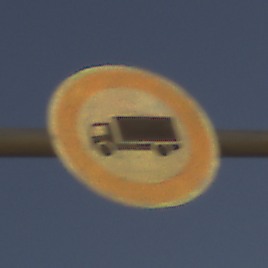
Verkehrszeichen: VerbotFuerKraftfahrzeugeUeberDreiKommaFuenfTonnen
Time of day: SunriseSunset
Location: Outdoor (RoadRail)
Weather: PartlyCloudy
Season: NotSpecified
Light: Natural